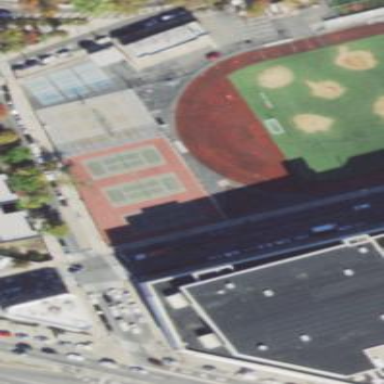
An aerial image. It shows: Asphalt tennis court.